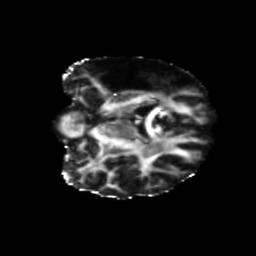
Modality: FA
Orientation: coronal
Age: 36
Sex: female
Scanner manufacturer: siemens
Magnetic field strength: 3 T
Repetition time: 5.47 s
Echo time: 0.0854 s